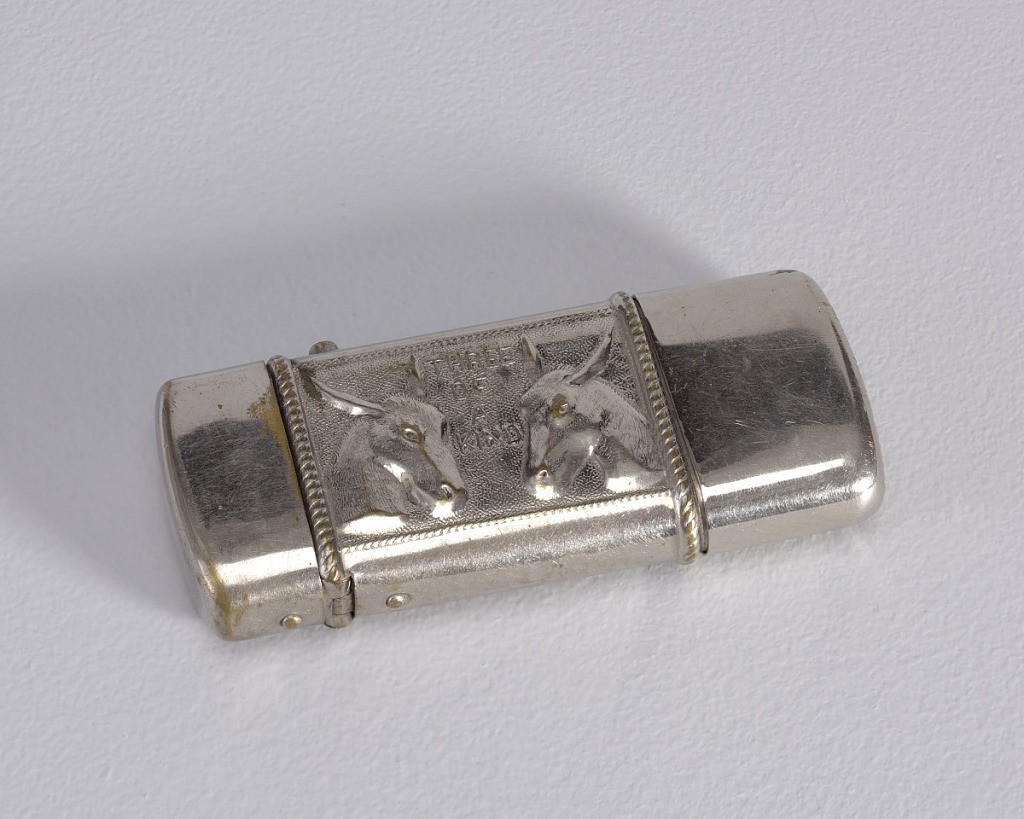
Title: "Chuck Luck Pocket Match Safe and Dice Box"
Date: patented 1893
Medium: Plated brass
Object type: Matchsafe
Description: Oblong, with rounded corners, featuring central, raised decoration of two donkey heads, each facing the other, between them is inscription "Three Of A Kind", all framed by twisted ropework. Plain case lid flips open at left of decoration by pressing small metal button on top, upper left.  At right is plain slip-off cover that conceals pair of miniature dice. Reverse features raised decoration of delicate arabesques surrounding a central, empty, oval reserve that is framed with ropework, all reverse ornament framed again with twisted ropework. Striker is on bottom of slip-off cover.